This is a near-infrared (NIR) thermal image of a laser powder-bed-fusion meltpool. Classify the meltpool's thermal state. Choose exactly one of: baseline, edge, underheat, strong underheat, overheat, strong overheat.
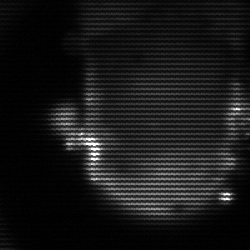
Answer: baseline